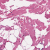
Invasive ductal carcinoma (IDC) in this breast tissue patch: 0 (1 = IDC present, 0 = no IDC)